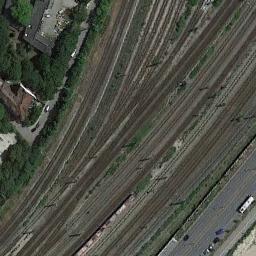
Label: railway